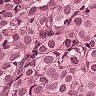
Metastatic tissue present: yes